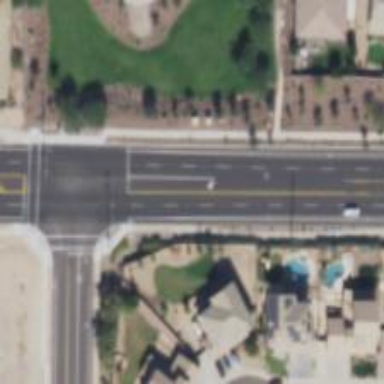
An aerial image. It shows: Secondary road with asphalt surface.